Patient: sex F, age 69
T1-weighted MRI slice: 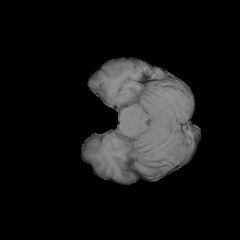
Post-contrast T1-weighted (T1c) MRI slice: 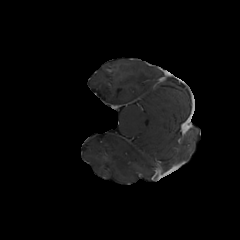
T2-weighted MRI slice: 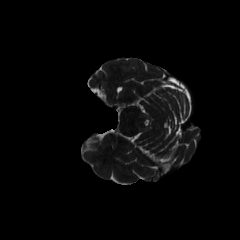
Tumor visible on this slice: no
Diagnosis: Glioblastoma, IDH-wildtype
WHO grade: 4